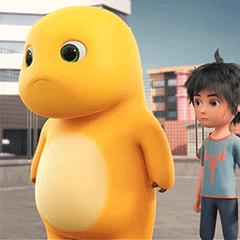
Label: nailong